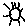
Label: sun